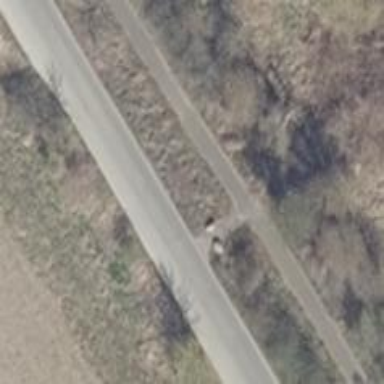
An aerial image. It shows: Footway along the road.